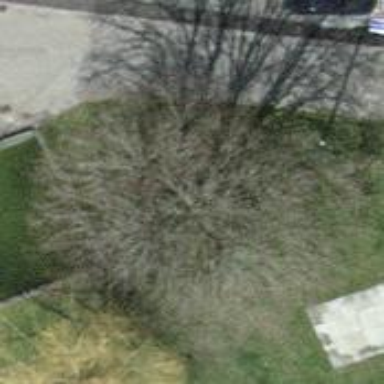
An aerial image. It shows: Urban tree adding natural touch to the cityscape.